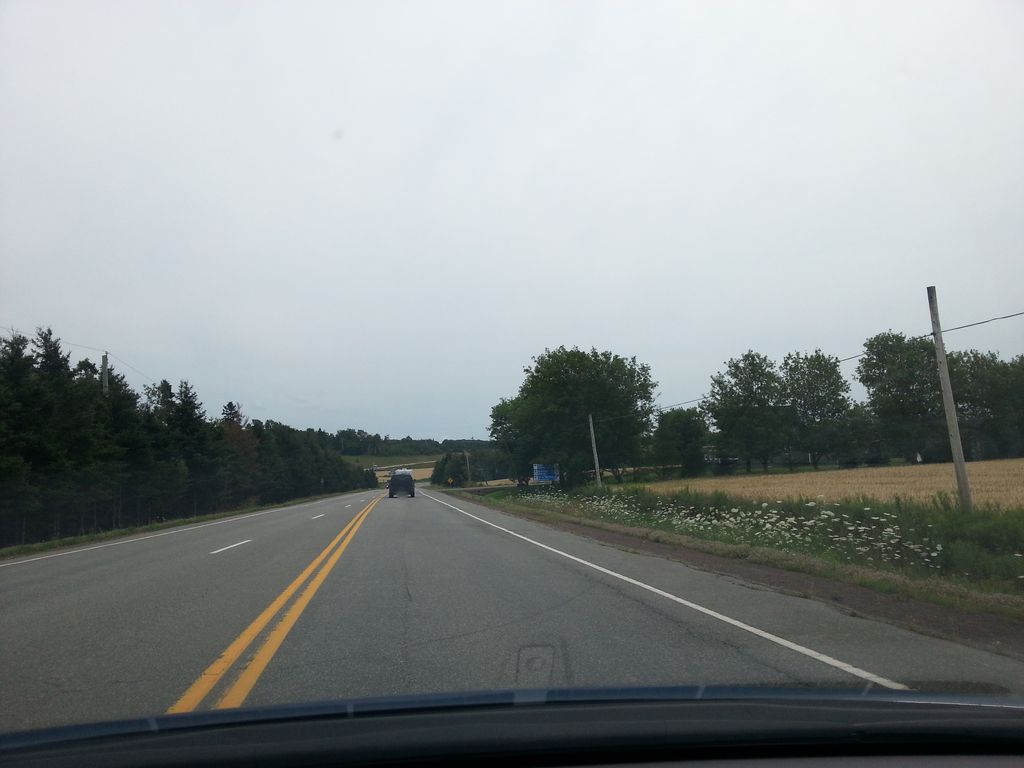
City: charlottetown